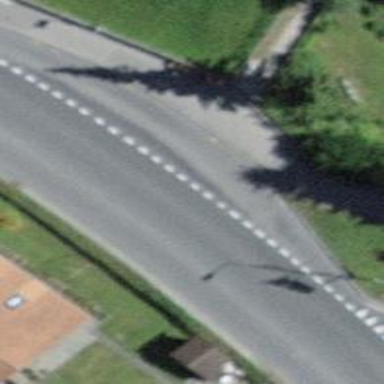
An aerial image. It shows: Tertiary road with asphalt surface.